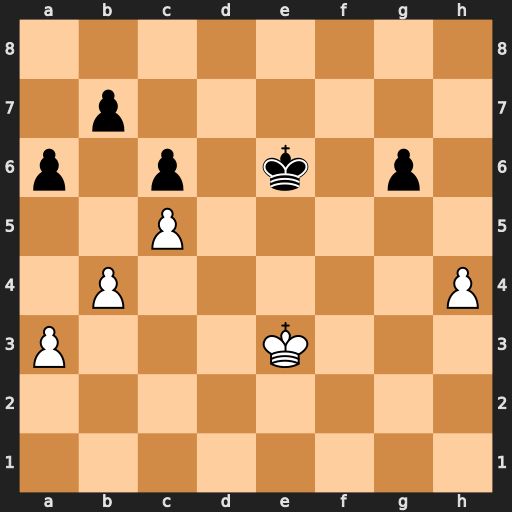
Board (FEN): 8/1p6/p1p1k1p1/2P5/1P5P/P3K3/8/8
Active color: w
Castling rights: -
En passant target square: -
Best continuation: Ke4 Kf6 Kf4